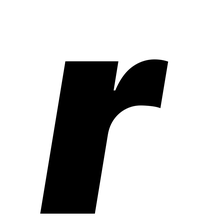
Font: Inter-Italic_Black_Italic